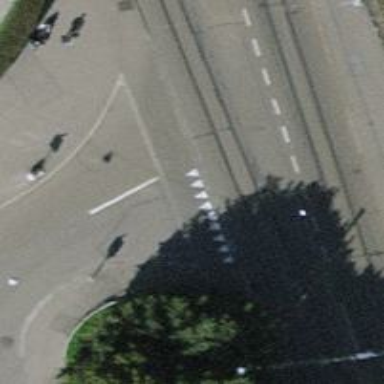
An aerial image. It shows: Unmarked crossing with traffic calming table on the road.